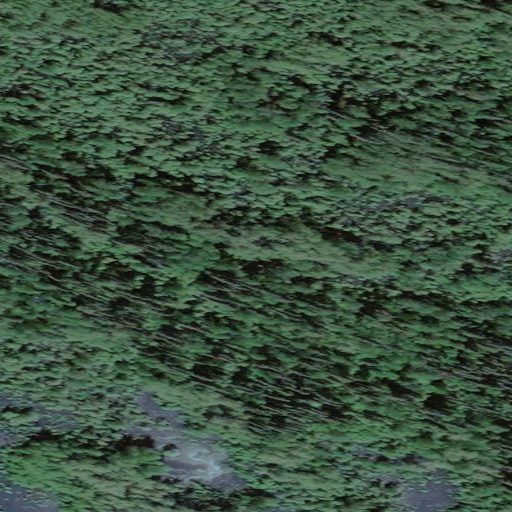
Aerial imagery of island in Alaska named Novakaket Island containing only unknown